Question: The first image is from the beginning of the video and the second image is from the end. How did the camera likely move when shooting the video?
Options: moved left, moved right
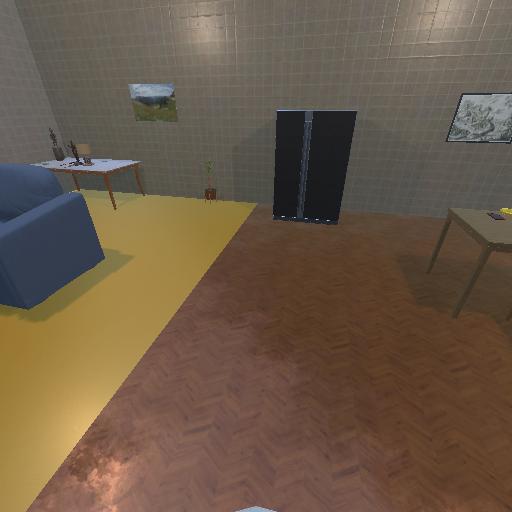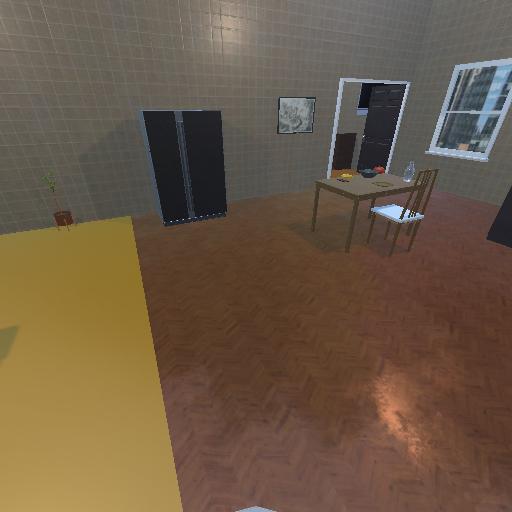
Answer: moved left